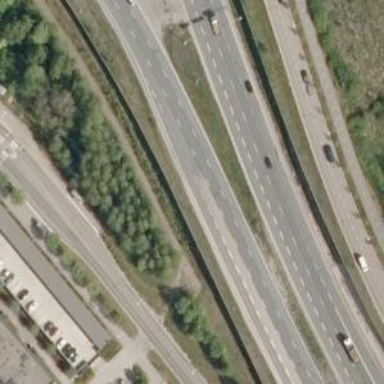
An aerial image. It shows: Asphalt trunk highway.